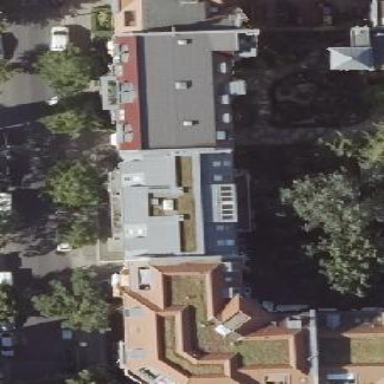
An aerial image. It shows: Residential building with gambrel roof shape.